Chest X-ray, PA view. Patient: 36 years old, sex M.
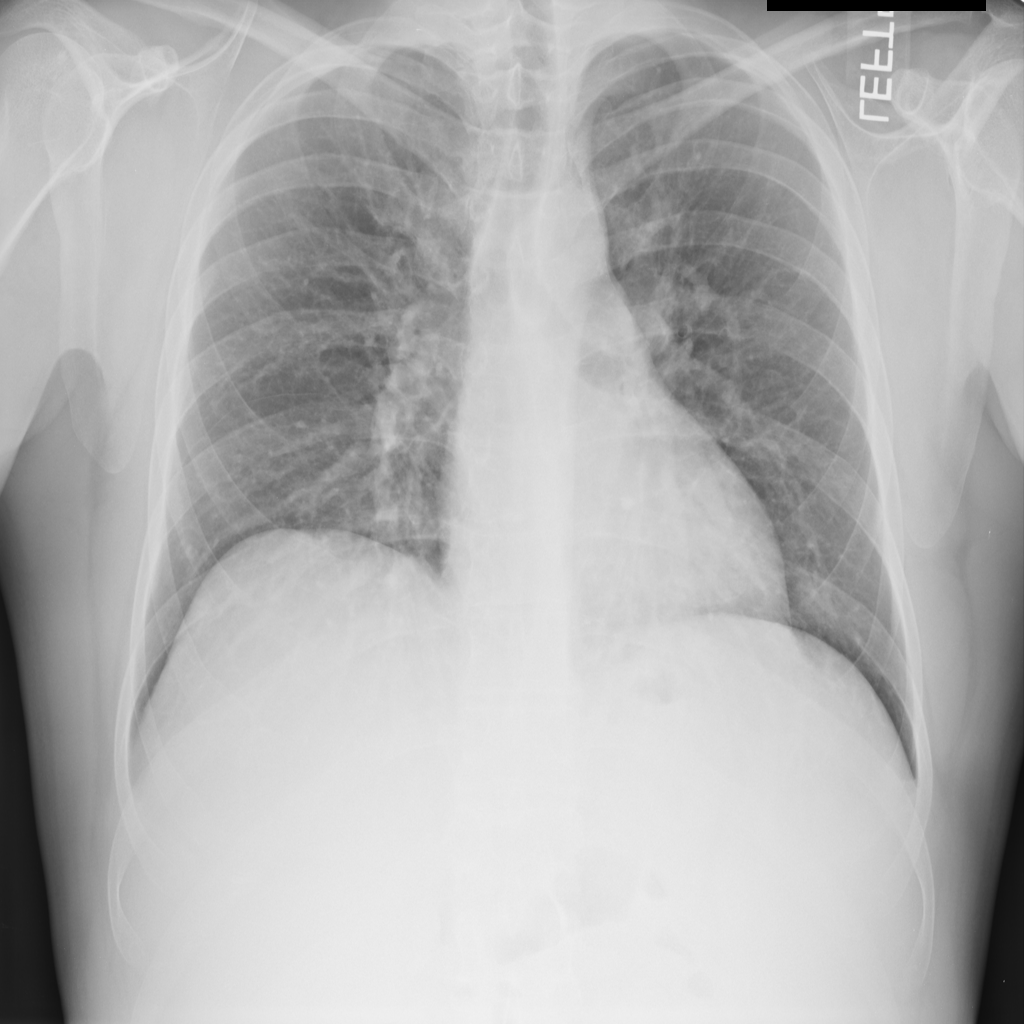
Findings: No Finding